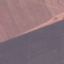
Land use / land cover: AnnualCrop